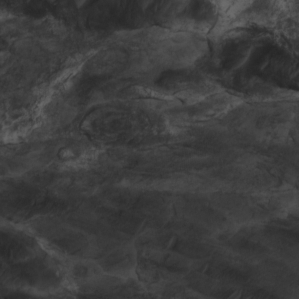
Label: non_frost